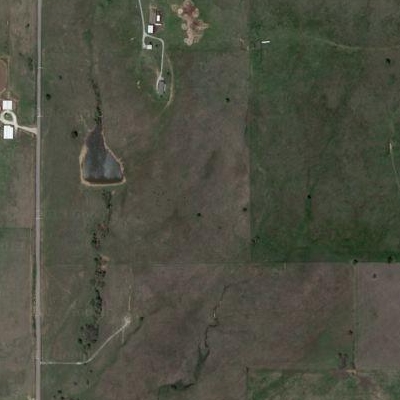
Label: Grass